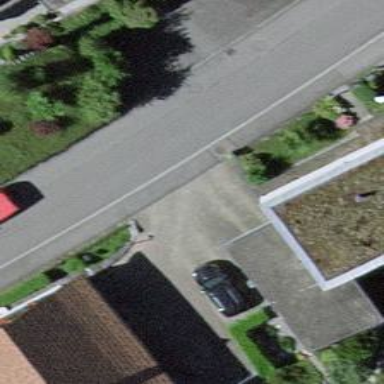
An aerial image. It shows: Driveway.